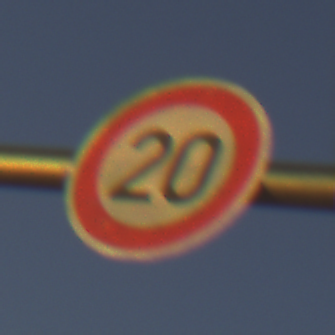
Verkehrszeichen: Geschwindigkeit20
Umgebung: Outdoor, RoadRail
Tageszeit: SunriseSunset
Wetter: PartlyCloudy
Licht: Natural
Jahreszeit: NotSpecified
Kontrast: HighContrast